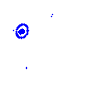
Particle: electron